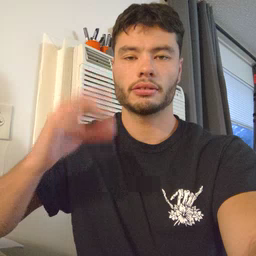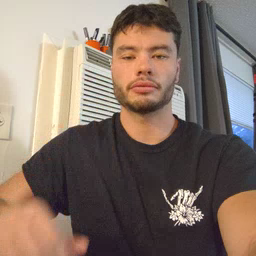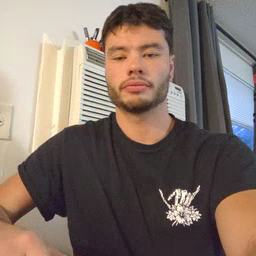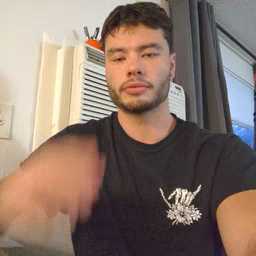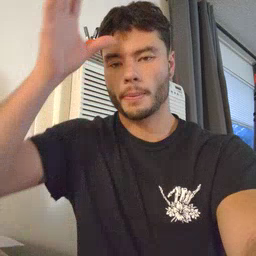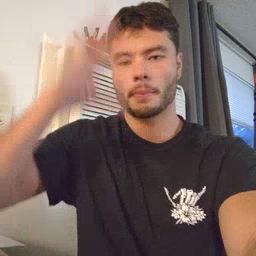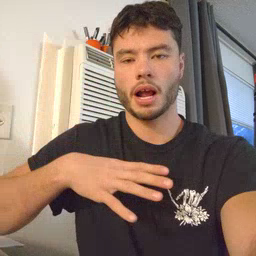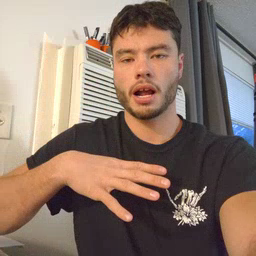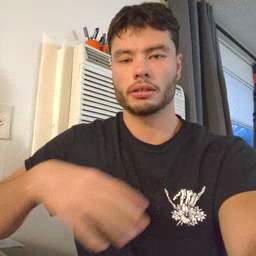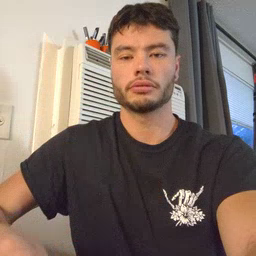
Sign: man